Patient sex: F
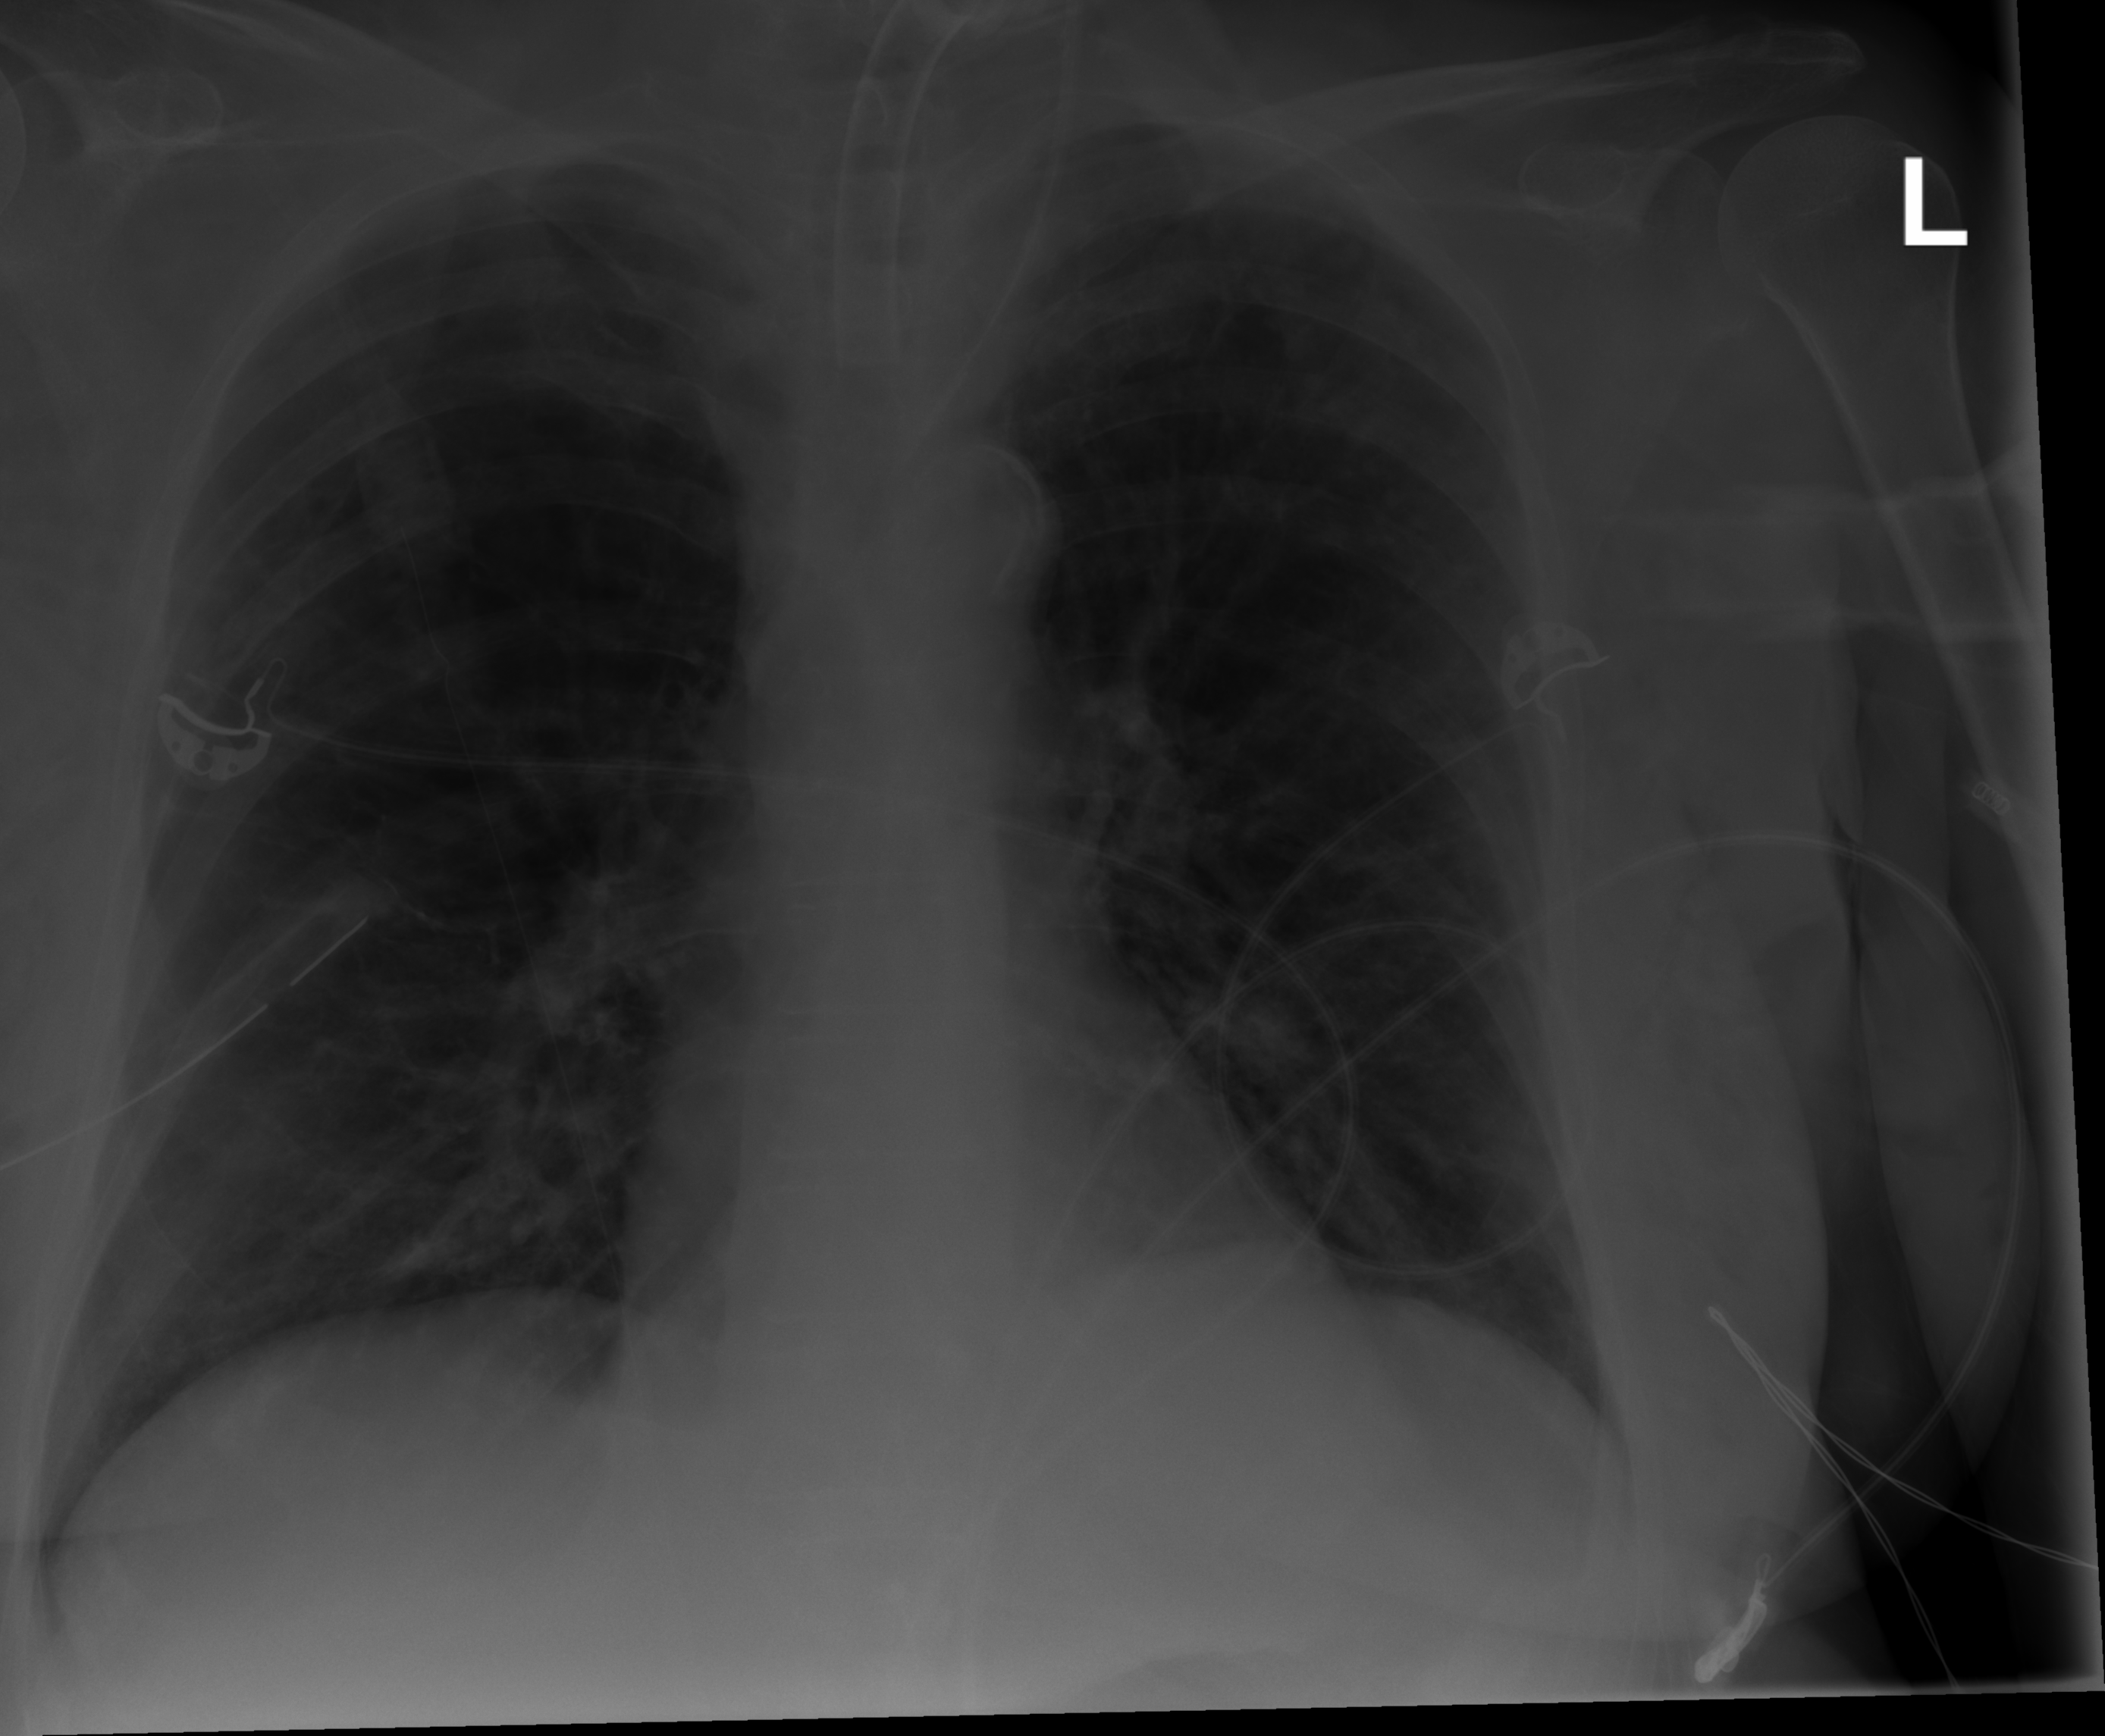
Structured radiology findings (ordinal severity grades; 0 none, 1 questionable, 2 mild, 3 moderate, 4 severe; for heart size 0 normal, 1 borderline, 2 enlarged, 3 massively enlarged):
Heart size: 0
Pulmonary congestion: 0
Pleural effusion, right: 0
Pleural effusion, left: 0
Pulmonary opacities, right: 0
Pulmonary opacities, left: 0
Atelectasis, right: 2
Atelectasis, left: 2